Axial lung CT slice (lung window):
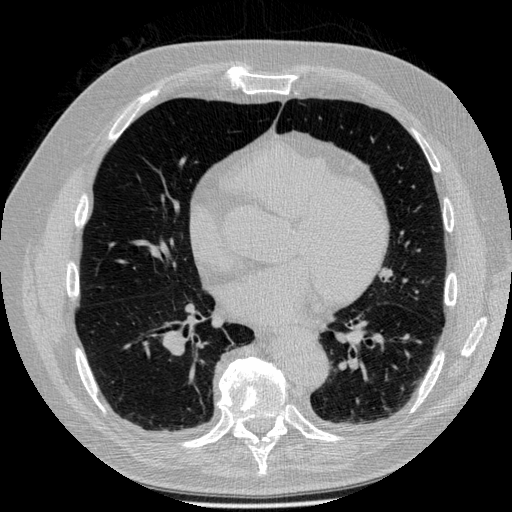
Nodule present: no